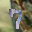
Label: 7